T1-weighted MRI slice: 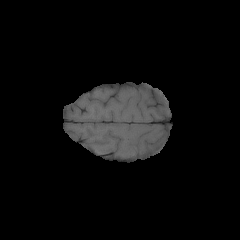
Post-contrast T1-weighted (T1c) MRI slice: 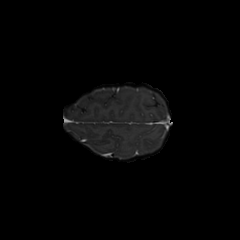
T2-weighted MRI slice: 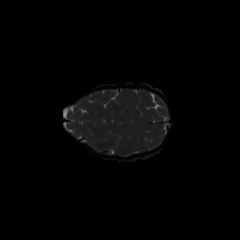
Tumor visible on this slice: no